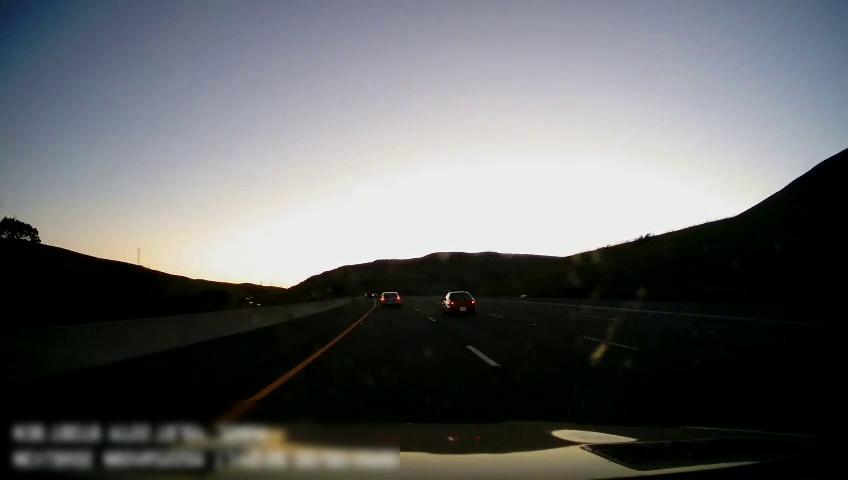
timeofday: Day
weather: Sunny
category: Drivable Space
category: Vehicles | Car
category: Vehicles | Car
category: Lanes | Alternate Lane
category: Lanes | Current Lane
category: Lanes | Current Lane
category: Lanes | Alternate Lane
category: Lanes | Alternate Lane